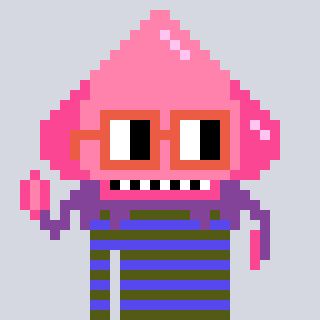
a pixel art character with square orange glasses, a squid-shaped head and a computerblue-colored body on a cool background